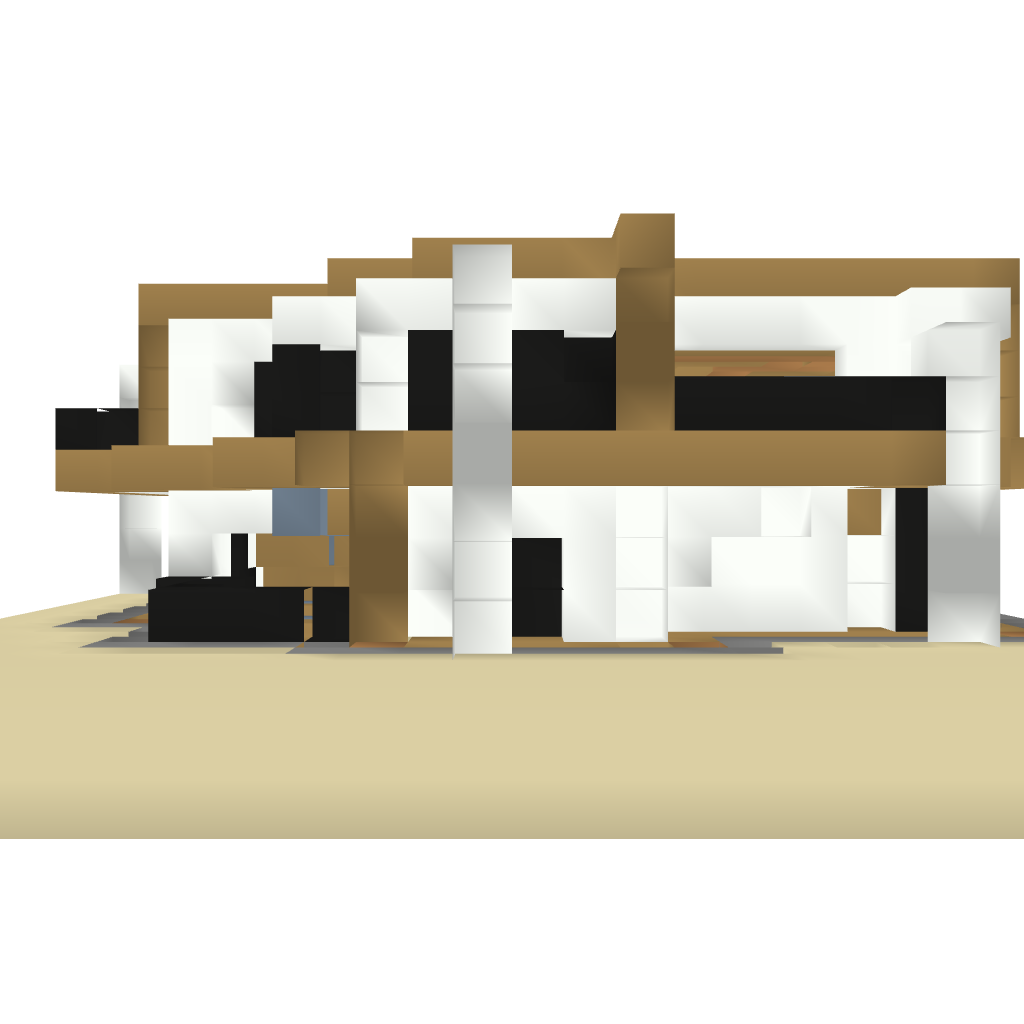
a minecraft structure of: Modern House [1.4]